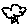
Label: tree